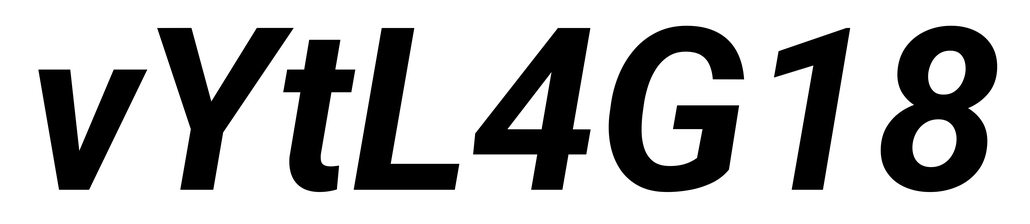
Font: Roboto-Italic_Bold_Italic